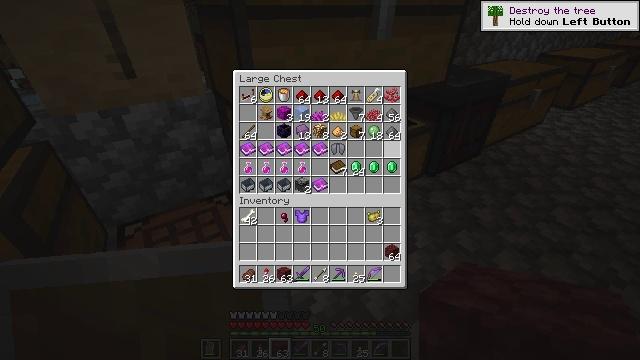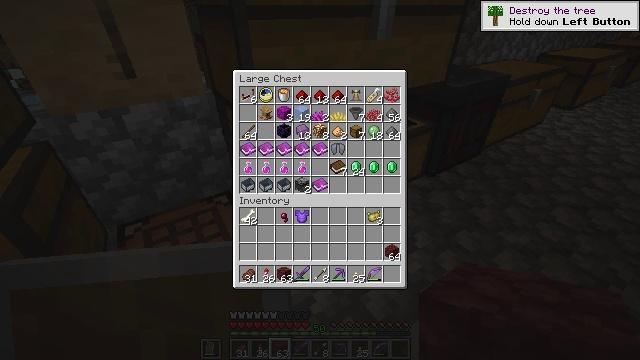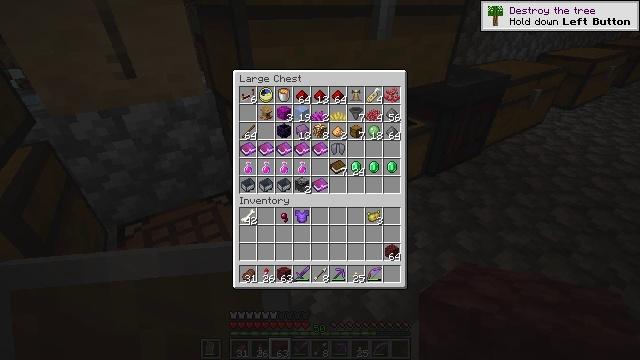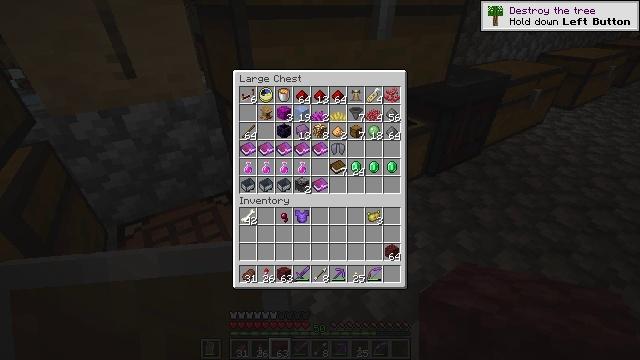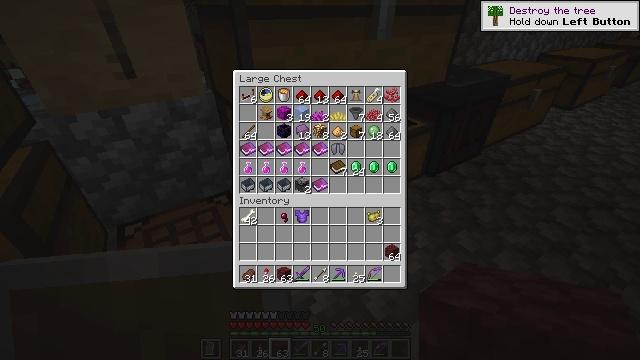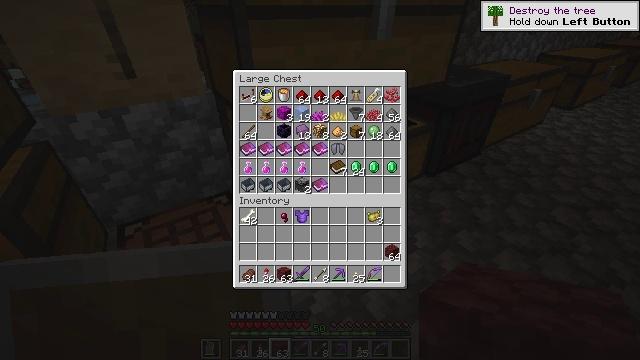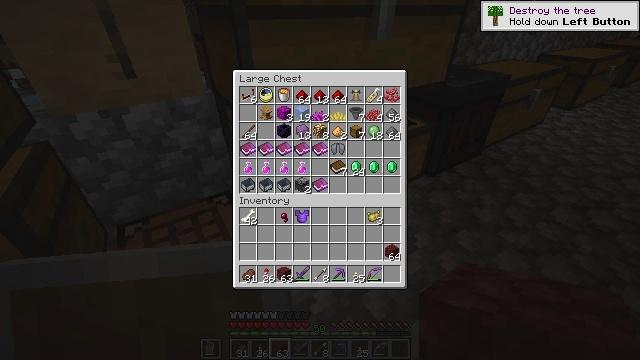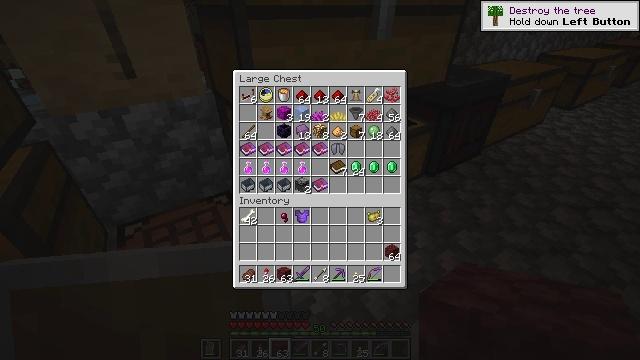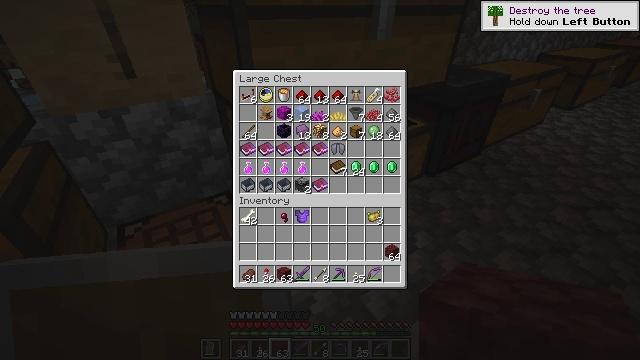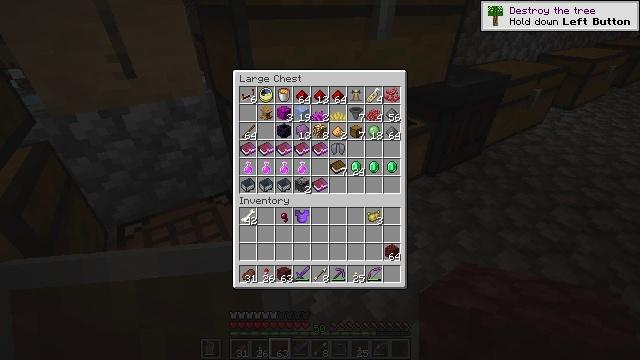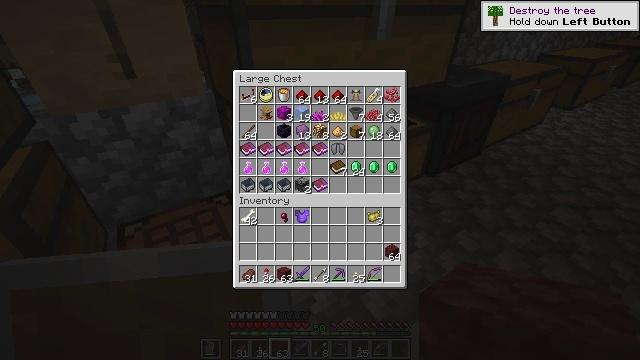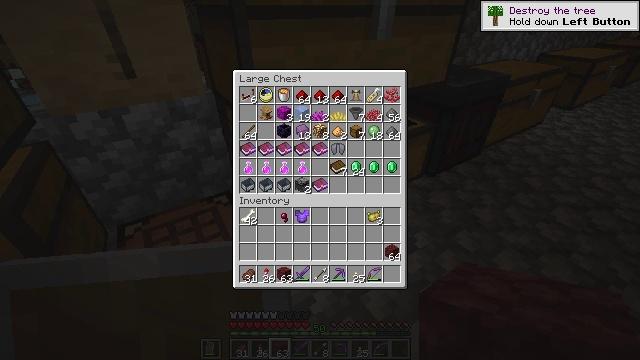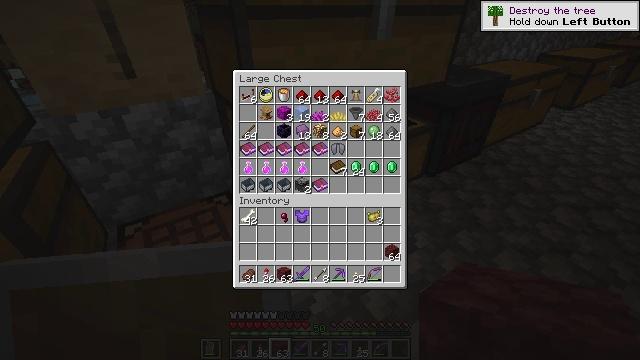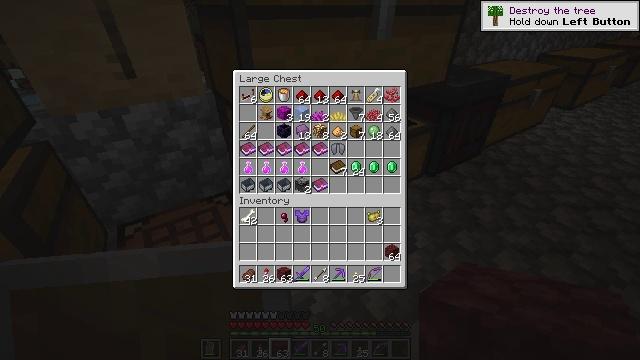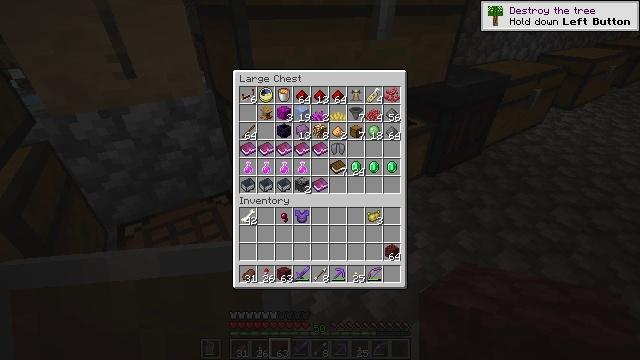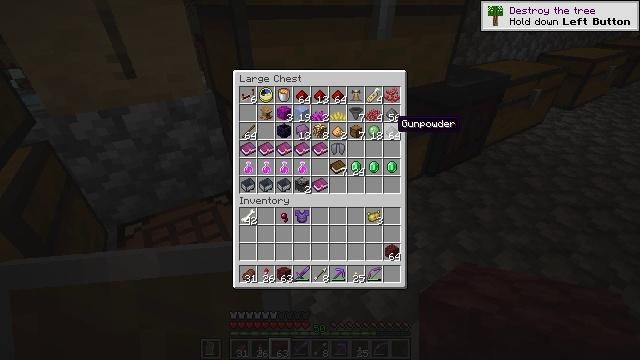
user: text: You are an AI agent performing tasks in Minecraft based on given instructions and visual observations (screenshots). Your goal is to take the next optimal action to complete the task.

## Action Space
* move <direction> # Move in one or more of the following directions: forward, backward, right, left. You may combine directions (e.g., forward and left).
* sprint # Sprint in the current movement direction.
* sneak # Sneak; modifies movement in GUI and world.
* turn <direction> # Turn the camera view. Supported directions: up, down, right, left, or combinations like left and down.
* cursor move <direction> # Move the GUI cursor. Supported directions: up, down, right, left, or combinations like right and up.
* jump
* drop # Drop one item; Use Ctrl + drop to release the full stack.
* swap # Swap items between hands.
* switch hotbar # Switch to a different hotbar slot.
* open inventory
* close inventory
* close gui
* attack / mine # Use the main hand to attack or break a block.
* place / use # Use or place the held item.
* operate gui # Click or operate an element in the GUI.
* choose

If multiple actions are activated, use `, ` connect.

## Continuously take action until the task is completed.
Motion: motion action
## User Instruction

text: Make a slime block by placing slimeballs in the crafting table.
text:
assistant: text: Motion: turn right and up
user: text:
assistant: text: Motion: no_op
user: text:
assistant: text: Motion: no_op
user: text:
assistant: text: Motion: no_op
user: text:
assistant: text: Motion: no_op
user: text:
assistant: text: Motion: no_op
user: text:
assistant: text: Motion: no_op
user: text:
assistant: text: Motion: no_op
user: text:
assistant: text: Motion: no_op
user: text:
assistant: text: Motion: no_op
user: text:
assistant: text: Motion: no_op
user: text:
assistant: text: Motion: no_op
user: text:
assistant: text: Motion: no_op
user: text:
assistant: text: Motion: no_op
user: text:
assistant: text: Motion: turn left
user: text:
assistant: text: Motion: no_op
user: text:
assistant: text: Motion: no_op
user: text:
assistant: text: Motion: no_op
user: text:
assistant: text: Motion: no_op
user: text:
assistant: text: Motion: no_op
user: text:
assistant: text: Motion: no_op
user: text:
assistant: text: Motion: no_op
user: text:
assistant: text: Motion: no_op
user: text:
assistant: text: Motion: no_op
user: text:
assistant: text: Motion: no_op
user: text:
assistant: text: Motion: no_op
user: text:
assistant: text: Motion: no_op
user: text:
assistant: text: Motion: no_op
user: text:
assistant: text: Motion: no_op
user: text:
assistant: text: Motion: no_op